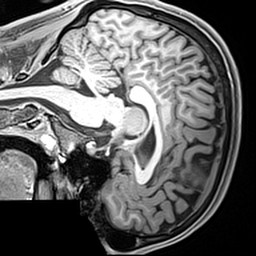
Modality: T1w
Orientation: sagittal
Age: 20
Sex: male
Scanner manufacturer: siemens
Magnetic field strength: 3 T
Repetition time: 2.4 s
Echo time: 0.0022 s